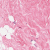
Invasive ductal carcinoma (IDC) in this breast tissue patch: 0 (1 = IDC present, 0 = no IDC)